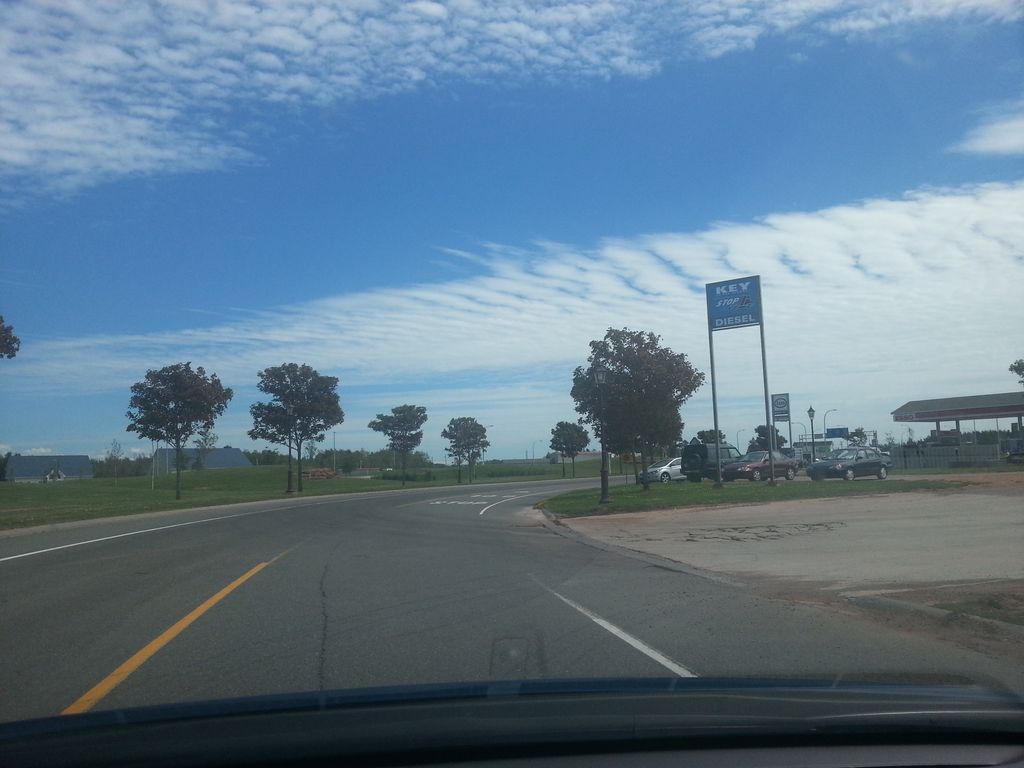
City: charlottetown